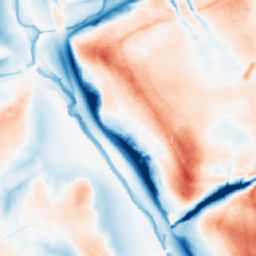
Category: classical
Decomposition family: gaussian_anisotropic
Decomposition parameters: sigma_x: 20
sigma_y: 10
Upsampling method: area
Upsampling parameters: scale: 2
Upsampling scale: 2